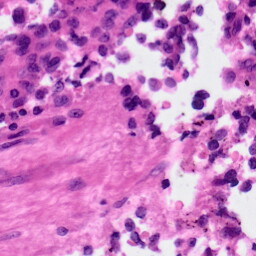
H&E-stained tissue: Ovarian